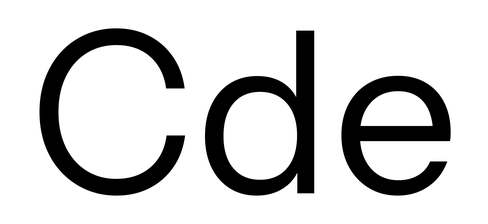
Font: InstrumentSans_Regular